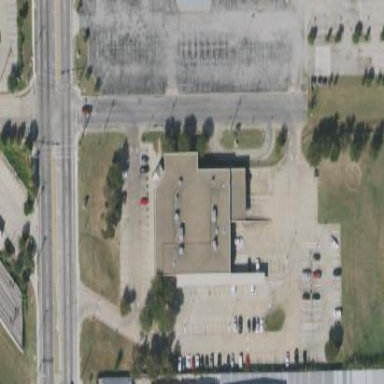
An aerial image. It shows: Public building serving as post office.